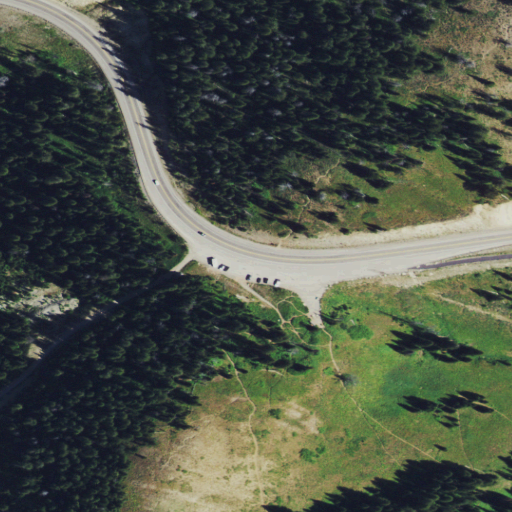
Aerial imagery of gap in Wyoming named Teton Pass containing evergreen forest, shrub, open development, low intensity development, and medium intensity development